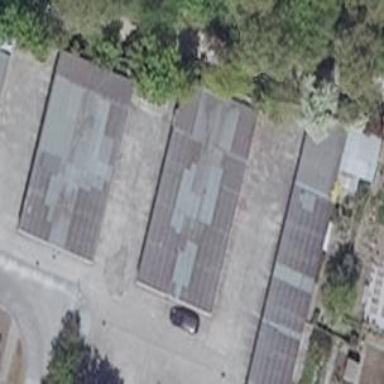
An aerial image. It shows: Group of garages.